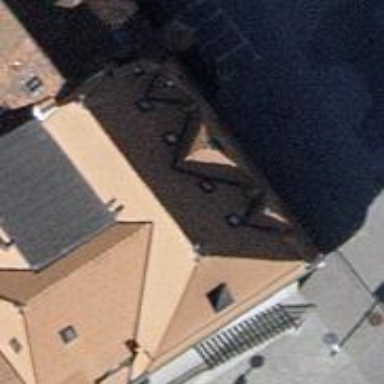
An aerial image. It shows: Restaurant.